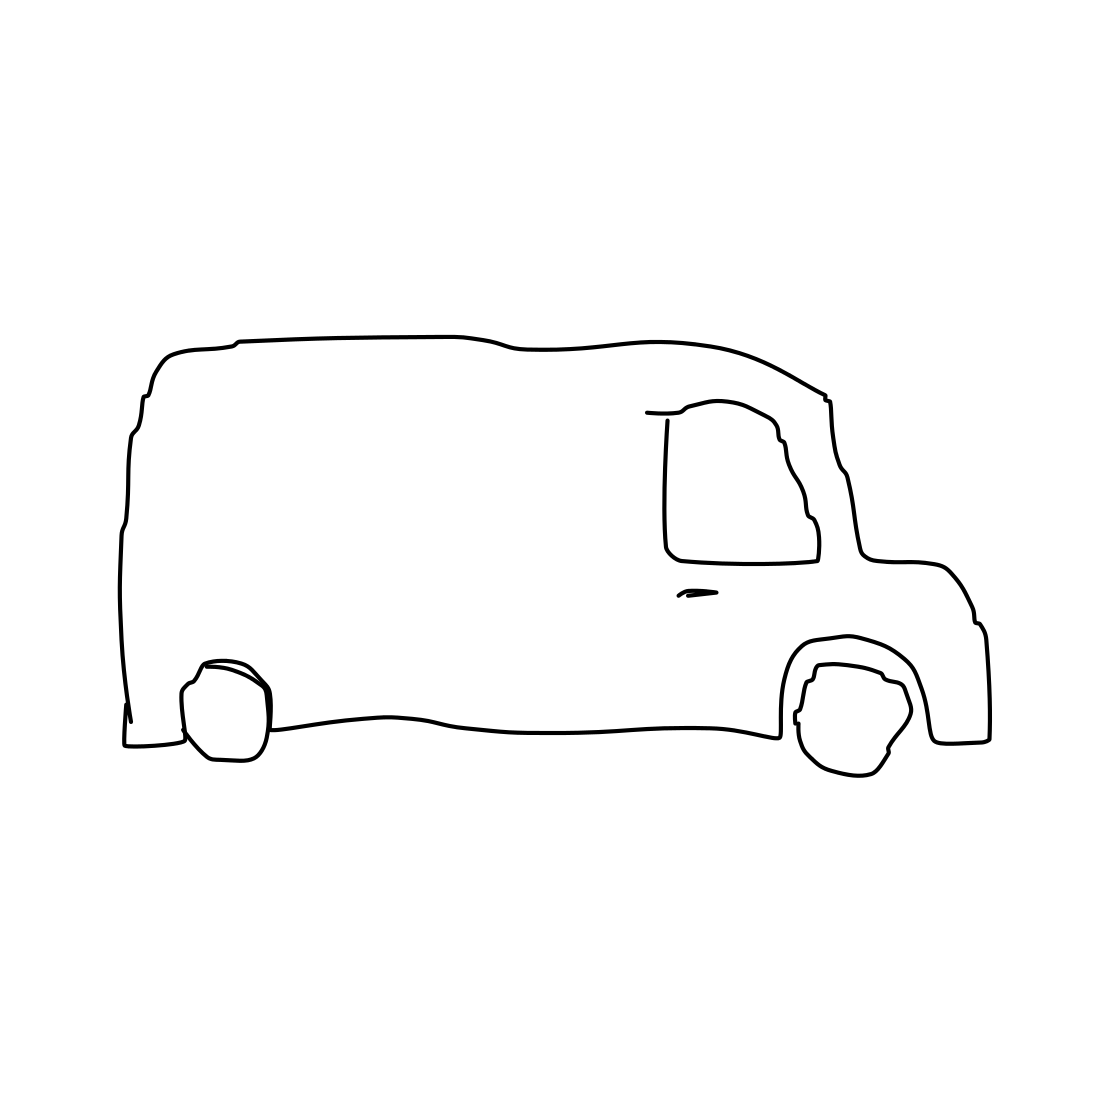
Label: van